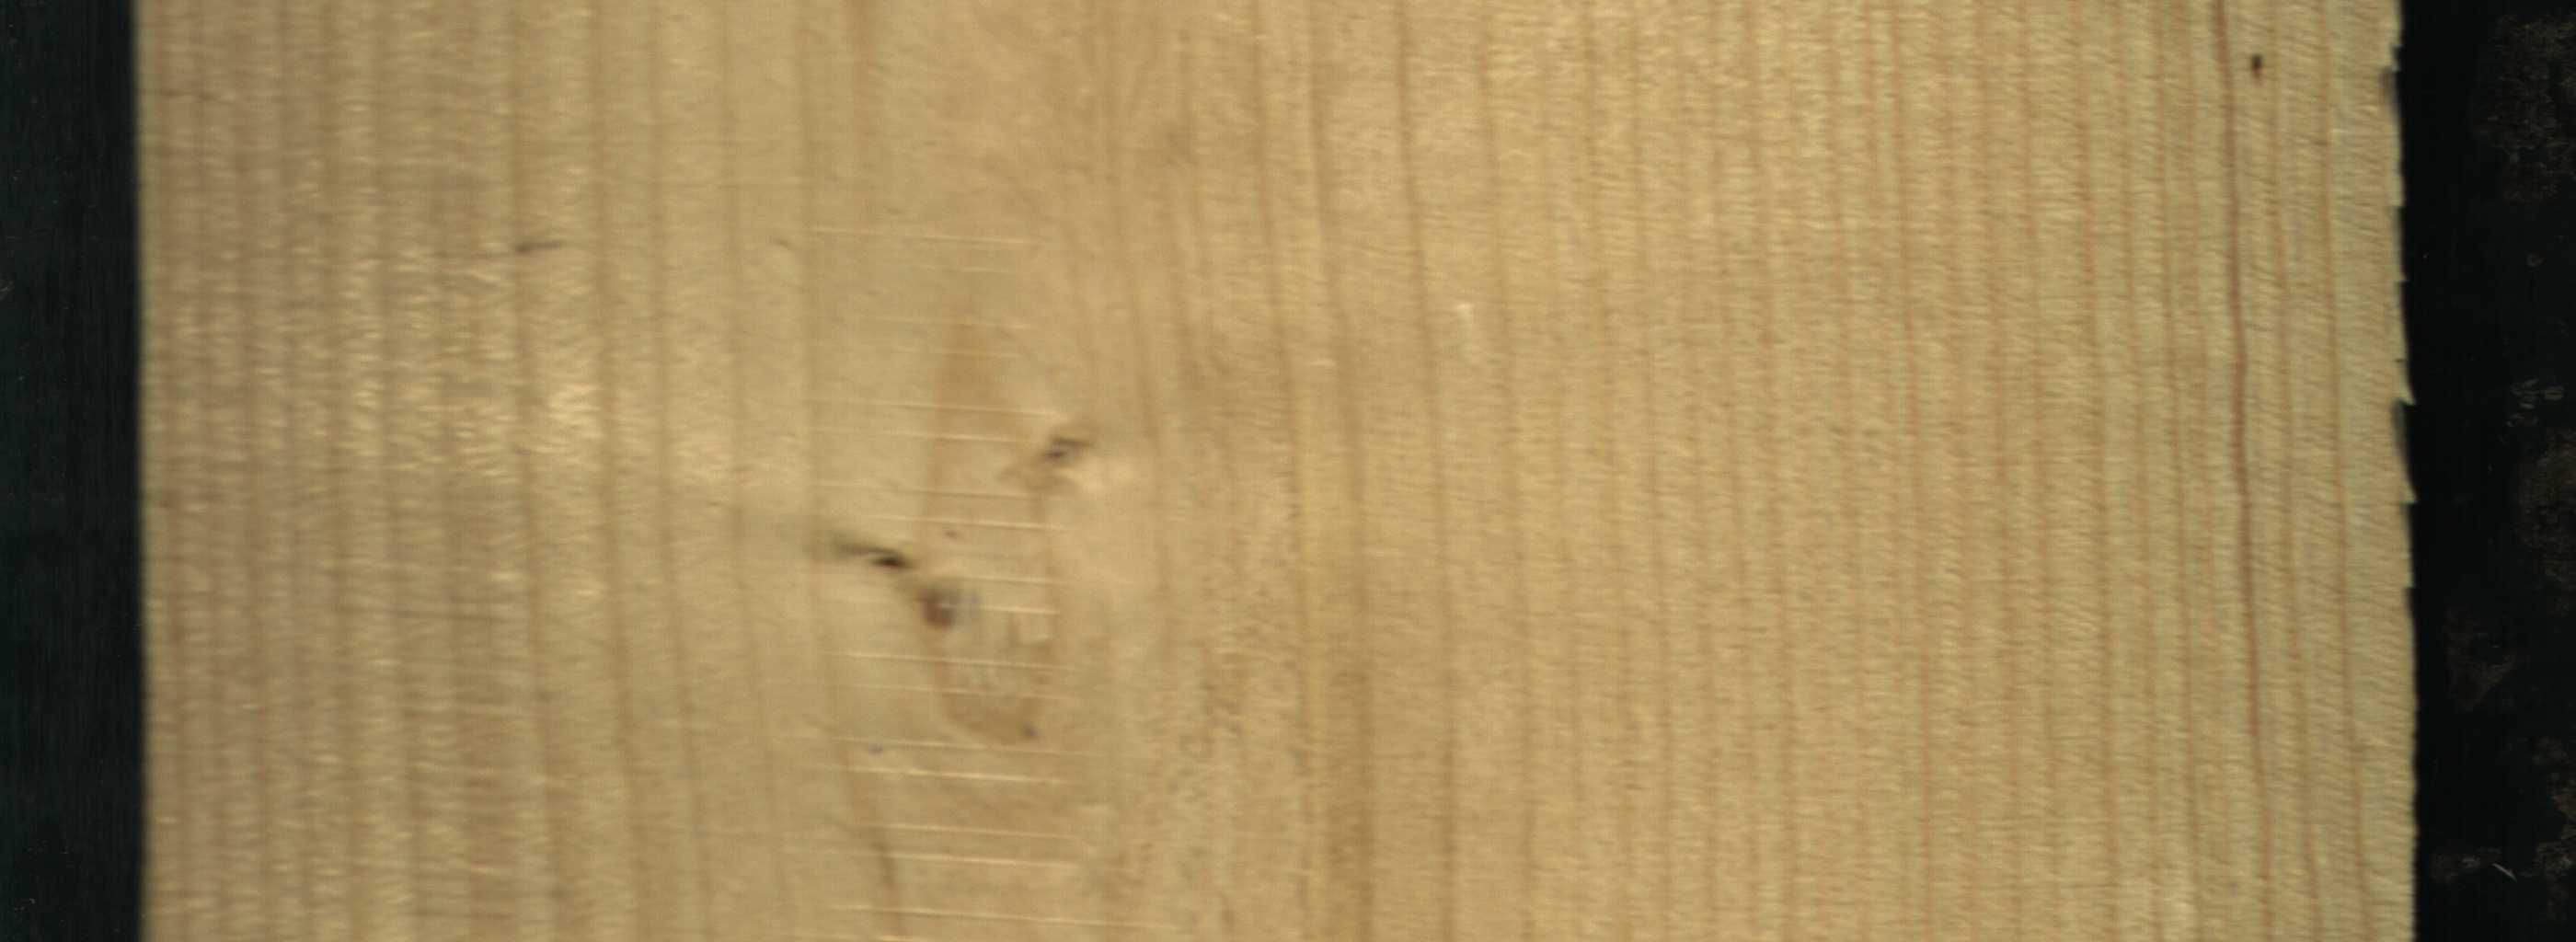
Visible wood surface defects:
Dead_Knot